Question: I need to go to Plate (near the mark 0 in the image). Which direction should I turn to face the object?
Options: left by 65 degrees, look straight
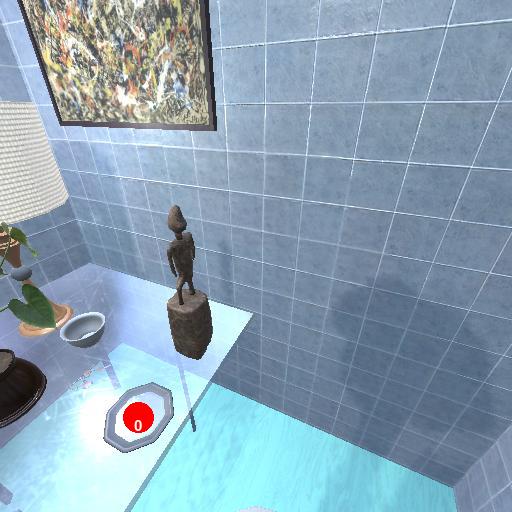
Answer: left by 65 degrees